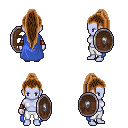
a pixel art fantasy rpg character, female body template, dark elf, purple skin, blue cape, white pants, brown extra-long topknot hairstyle, cloth bracers, shield, four views (front, back, left, right), 2x2 character sprite sheet, small pixel art, hard edges, no anti-aliasing